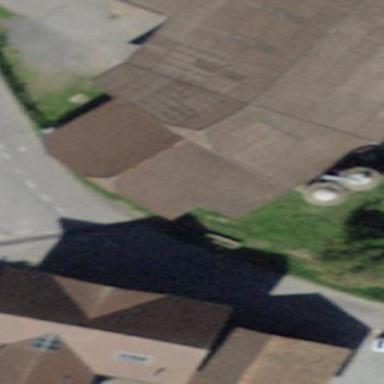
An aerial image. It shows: Rural barn.